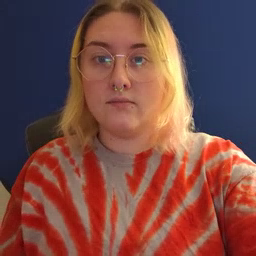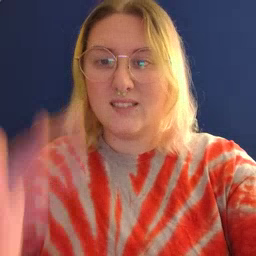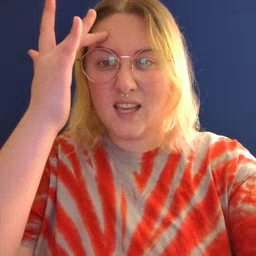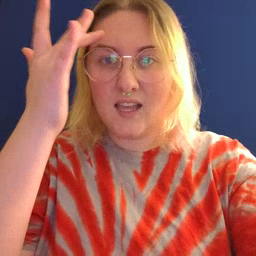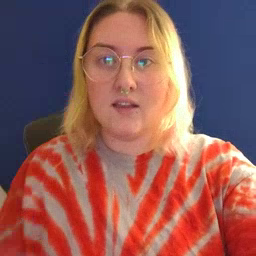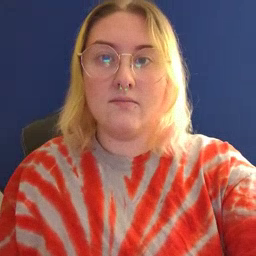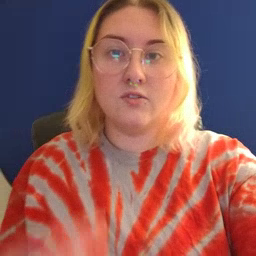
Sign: sick